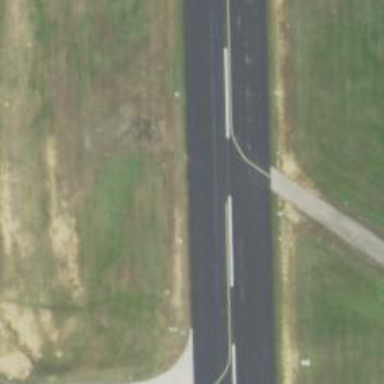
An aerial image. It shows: Image of taxiway at airport.